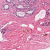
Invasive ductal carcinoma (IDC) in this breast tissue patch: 0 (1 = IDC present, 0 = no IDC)